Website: bh-photo
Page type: address-validator
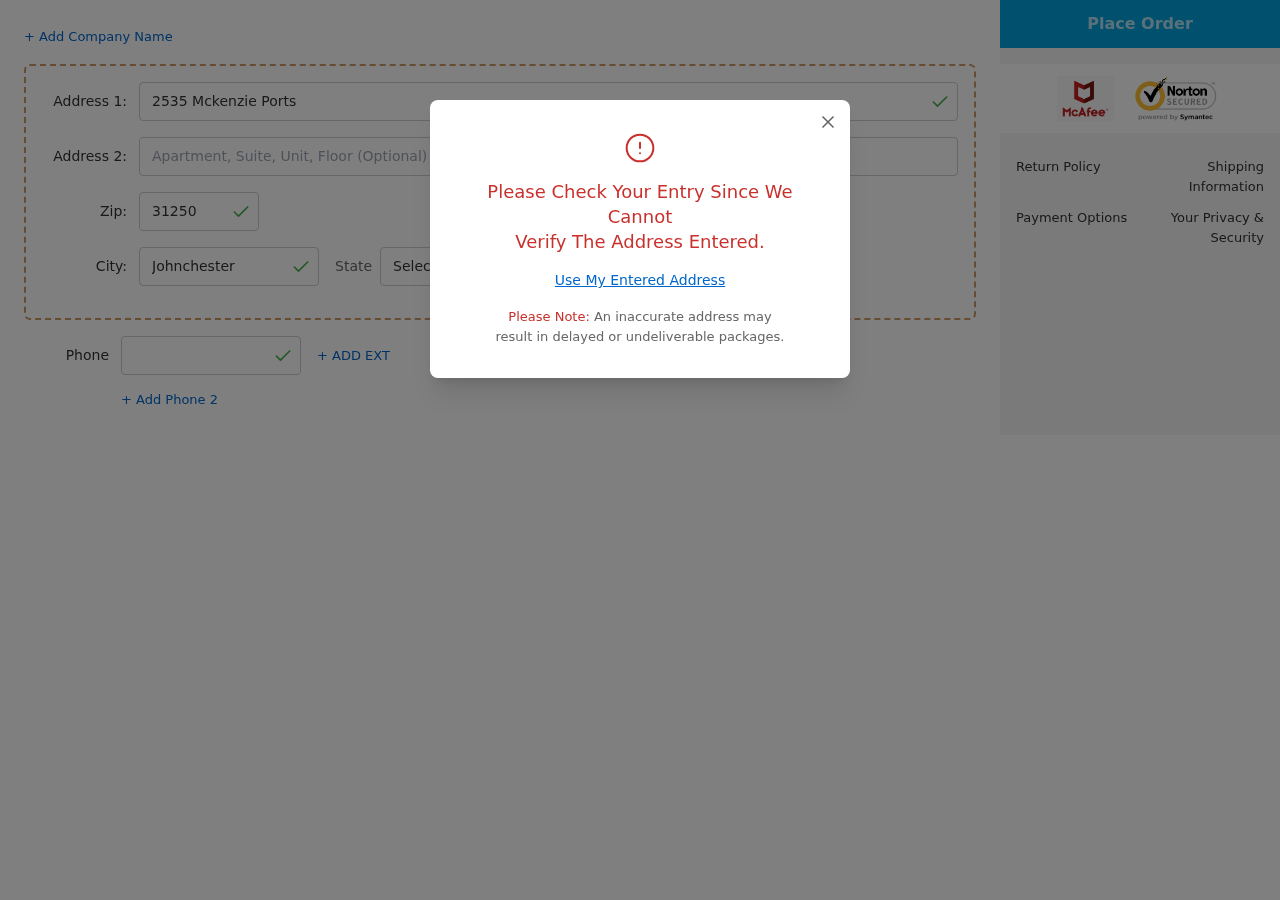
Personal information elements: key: PII_CITY
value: Johnchester
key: PII_PHONE
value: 5584800955
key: PII_POSTCODE
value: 31250
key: PII_STATE_ABBR
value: MN
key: PII_STREET
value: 2535 Mckenzie Ports